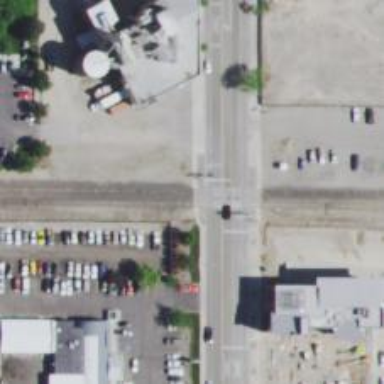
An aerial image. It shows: Railway crossing.